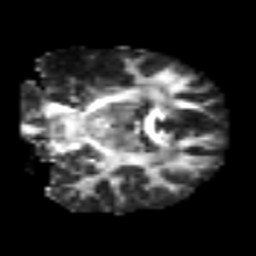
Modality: FA
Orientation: coronal
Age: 49
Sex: female
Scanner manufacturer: siemens
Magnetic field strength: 3 T
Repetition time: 6.1 s
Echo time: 0.101 s